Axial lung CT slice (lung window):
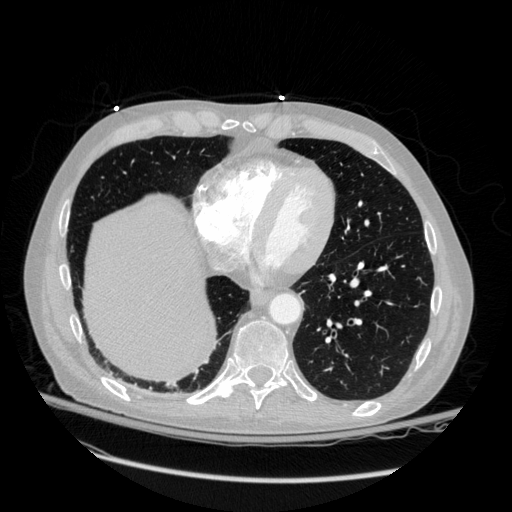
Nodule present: no